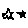
Label: star